Question: looking for how to go about this in SQL.
For the same value of A, if two or more values of B exist, and one of the B values is null; show all combinations of A, B and C.
Table:
'''
A B C
1 2 3
4 5 6
7 8 9
1 null 4
1 2 4
9 3 5
9 null 7
'''
Expected Result:
'''
A B C
1 2 3
1 null 4
1 2 4
9 3 5
9 null 7
'''
ThankYou :)
Better example

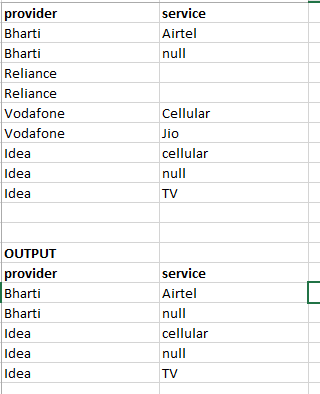
Answer: Yet another solution:
'''
SELECT t1.*
FROM #testdata t1
WHERE EXISTS (SELECT * FROM #testdata WHERE A = t1.A AND B IS NULL)
AND EXISTS (SELECT * FROM #testdata WHERE A = t1.A AND B IS NOT NULL)
'''
<URL>